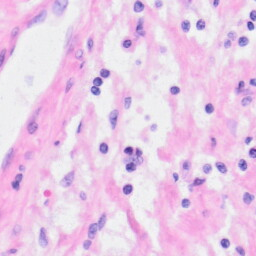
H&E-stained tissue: Kidney